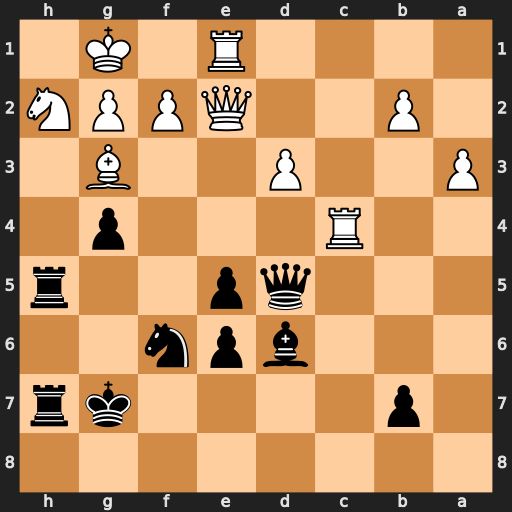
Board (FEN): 8/1p4kr/3bpn2/3qp2r/2R3p1/P2P2B1/1P2QPPN/4R1K1
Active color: b
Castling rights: -
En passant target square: -
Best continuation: e4 dxe4 Rxh2